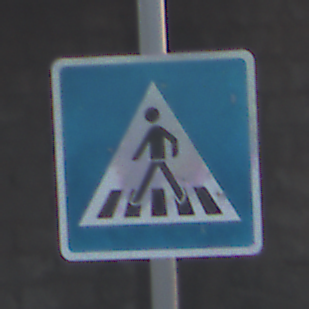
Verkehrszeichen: FussgaengerueberwegRechts
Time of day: SunriseSunset
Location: Outdoor (Nature)
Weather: Clear
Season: NotSpecified
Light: Natural